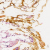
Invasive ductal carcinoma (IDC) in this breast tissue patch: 0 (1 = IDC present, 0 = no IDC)